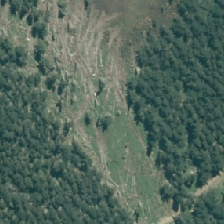
Land cover: harvested_forest